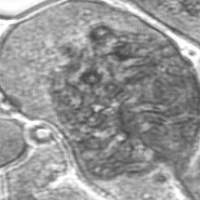
Label: prophase